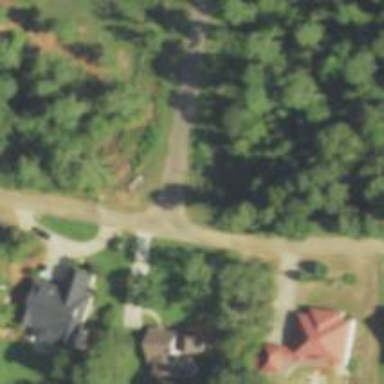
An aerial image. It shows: Residential road.